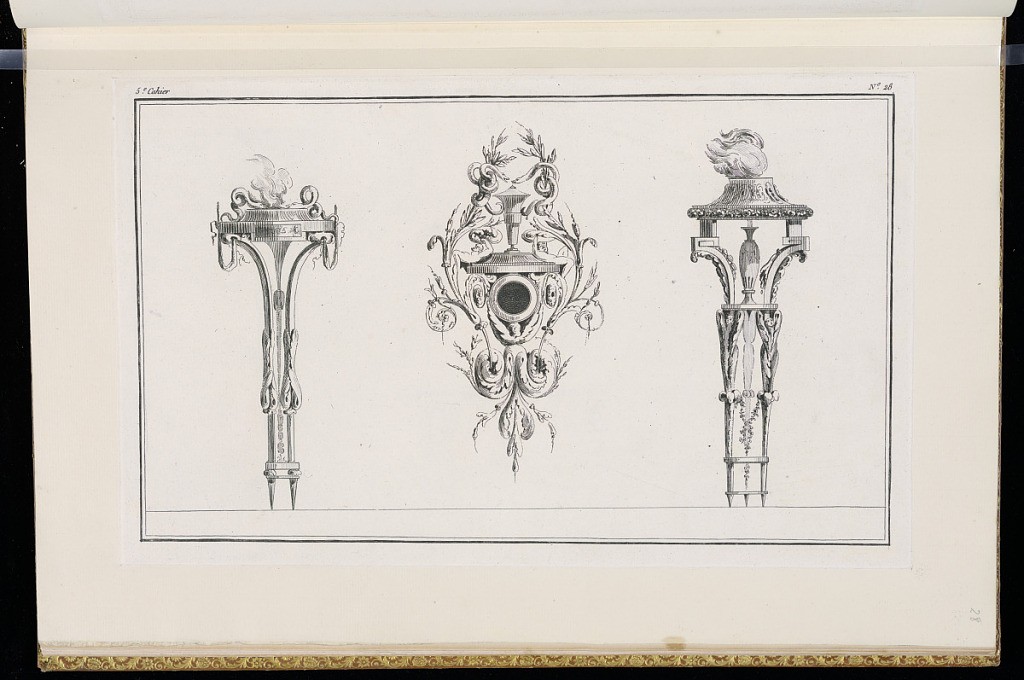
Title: Designs for Two Incense Burners and a Cartel Clock Case
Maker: Henri Sallembier, French, ca. 1753 - 1820
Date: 1777
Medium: Etching on laid paper
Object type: Print
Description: Designs for a cartel clock case (wall clock) flanked by two incense burners on tripods decorated with neoclassical motifs, scrolling leaves (rinceaux), foliate scrolls, fleurons, snakes, olive branches, smoke, flowers, cartouches, and vases. The plate is numbered.